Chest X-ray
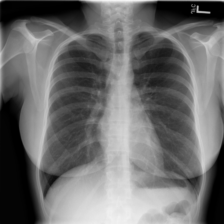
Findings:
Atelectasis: negative
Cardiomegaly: negative
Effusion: negative
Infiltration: negative
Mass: negative
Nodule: negative
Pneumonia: negative
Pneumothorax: negative
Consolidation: negative
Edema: negative
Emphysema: negative
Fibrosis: negative
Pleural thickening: negative
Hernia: negative